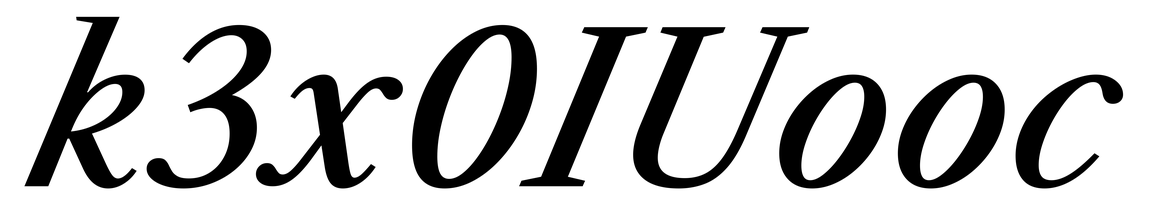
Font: LibreCaslonText-Italic_Medium_Italic